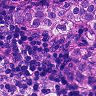
Metastatic tissue present: yes